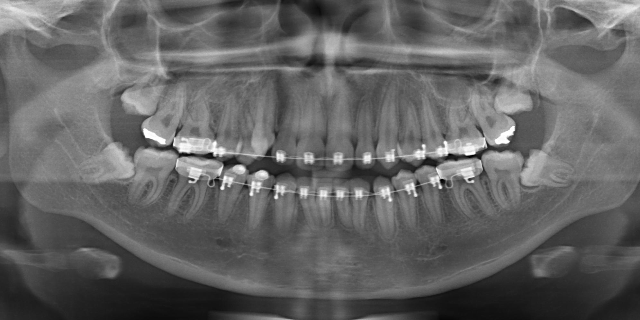
adult